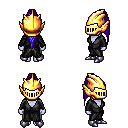
a pixel art fantasy rpg character, female body template, dark elf, purple skin, gray robe, teal pants, blue extra-long topknot hairstyle, gold helm, metal boots, four views (front, back, left, right), 2x2 character sprite sheet, small pixel art, hard edges, no anti-aliasing